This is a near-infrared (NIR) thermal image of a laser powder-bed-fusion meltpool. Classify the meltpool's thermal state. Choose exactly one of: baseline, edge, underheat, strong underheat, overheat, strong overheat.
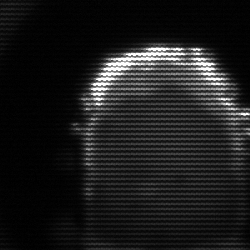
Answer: baseline